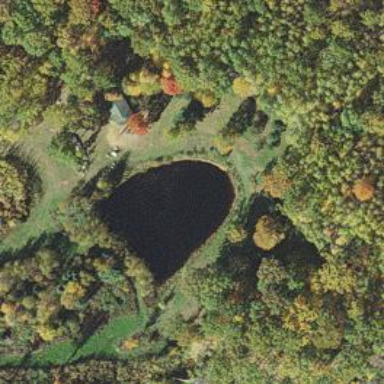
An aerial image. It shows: Pond surrounded by natural water.